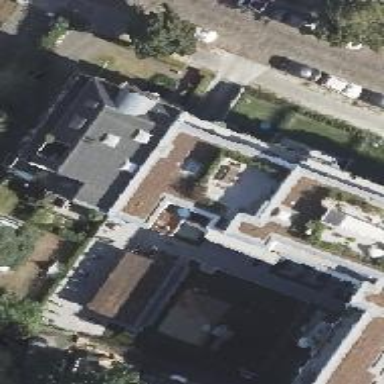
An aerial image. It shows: Part of building.